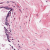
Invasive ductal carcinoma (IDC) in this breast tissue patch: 0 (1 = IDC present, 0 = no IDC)